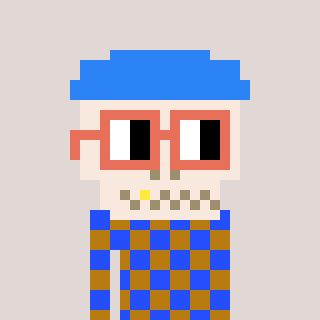
a pixel art character with square orange glasses, a skeleton-hat-shaped head and a gold-colored body on a warm background